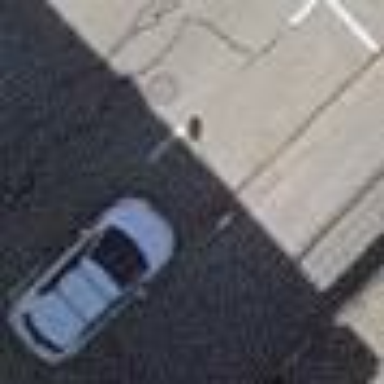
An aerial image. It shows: Street-side parking area.